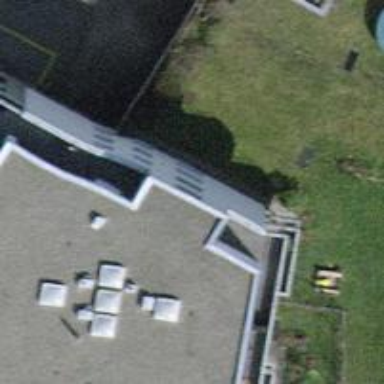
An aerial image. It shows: Building with flat roof oriented across its structure.